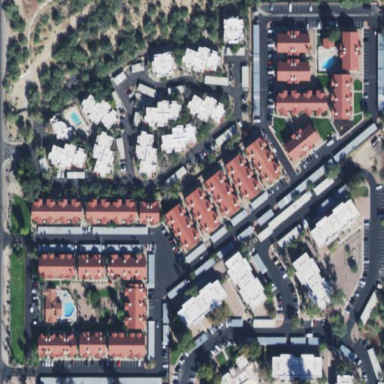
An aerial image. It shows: Residential area with apartments.